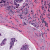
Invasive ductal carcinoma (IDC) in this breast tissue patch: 1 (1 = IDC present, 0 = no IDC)